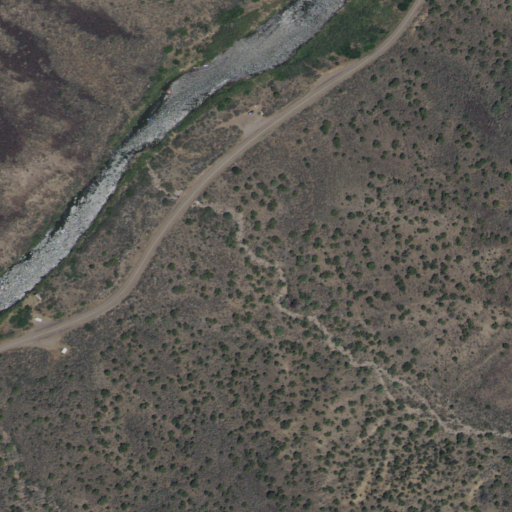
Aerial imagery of valley in New Mexico named Hondo Canyon containing shrub, evergreen forest, low intensity development, open development, open water, woody wetlands, and medium intensity development